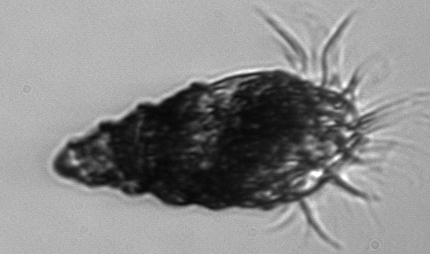
Label: Laboea_strobila